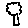
Label: tree